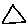
Label: triangle